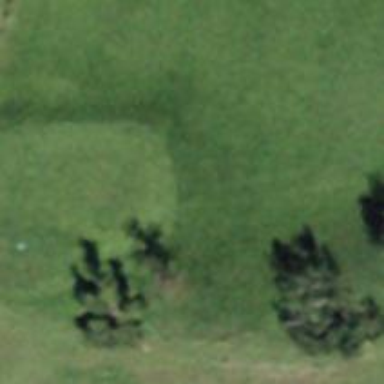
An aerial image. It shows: Golf tee on grassy land.